Field crop: maize
Growth stage: 2
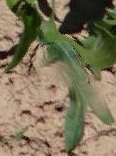
Species: maize